Field crop: tomato
Growth stage: 1
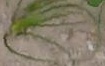
Species: cyperus